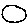
Label: circle